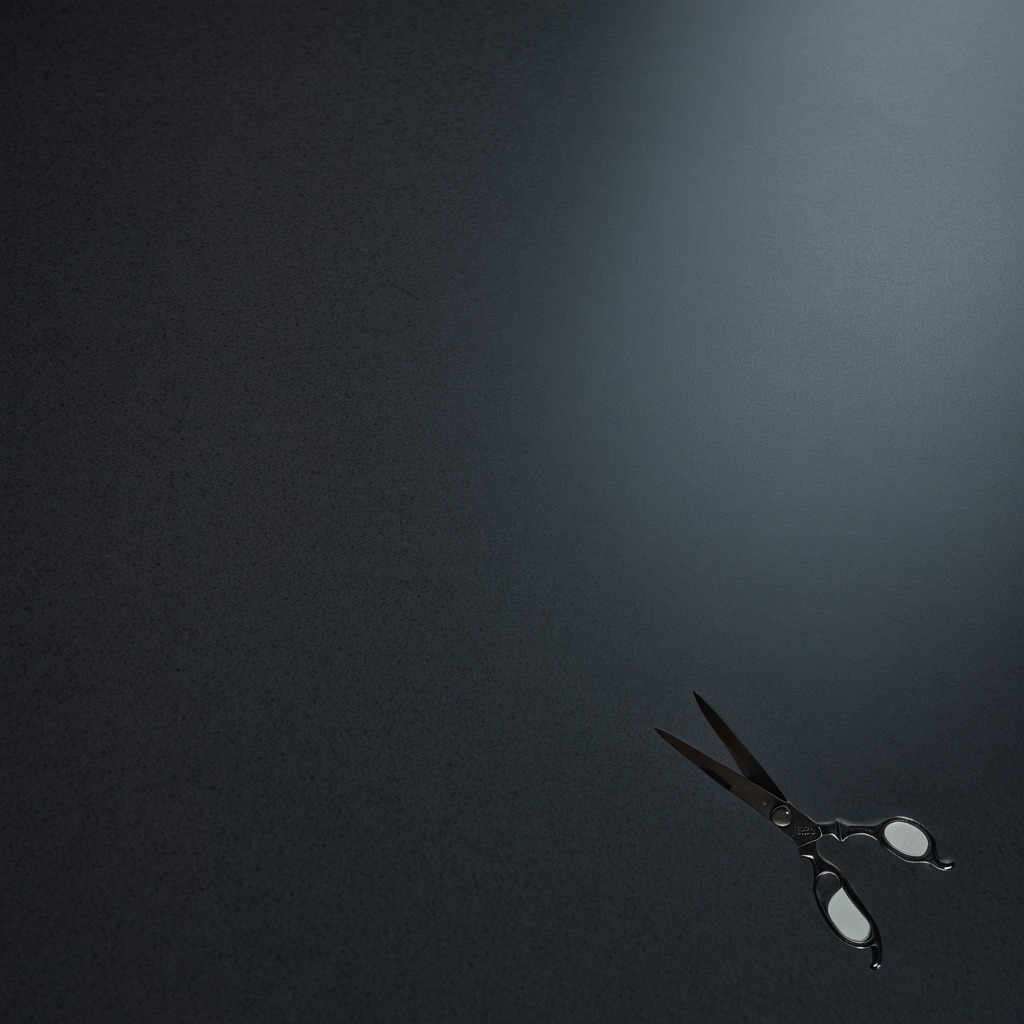
A scissor is lying on the granite table.